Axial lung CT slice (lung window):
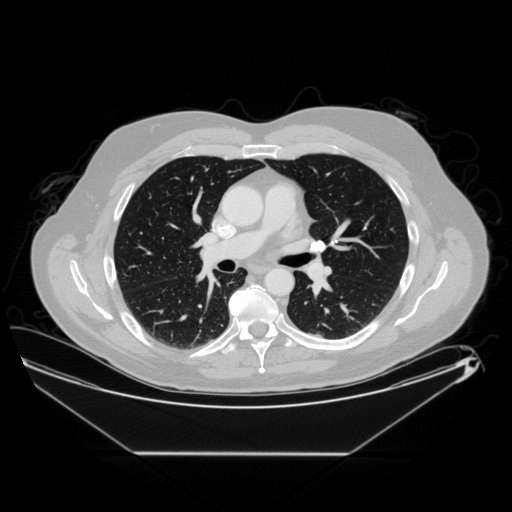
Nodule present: no